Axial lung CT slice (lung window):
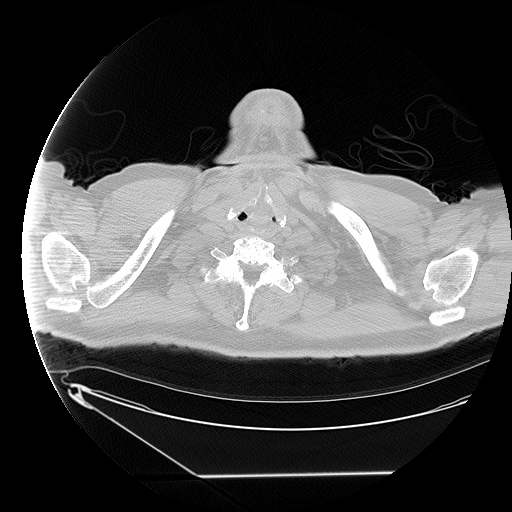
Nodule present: no